Question: I have had this problem for a while, When running an app using crashlytics framework. I have tried reinstalling the plugin to no effect. It stalls my computer after a while and nothing responds properly.

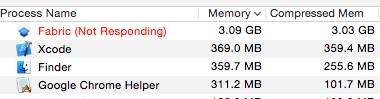
Answer: solved the problem by removing folders:
~ / Library / Caches / com.crashlytics.data
~ / Library / Caches / com.crashlytics.mac